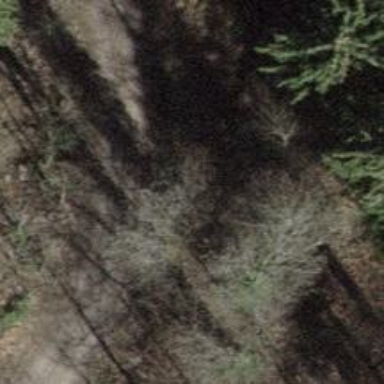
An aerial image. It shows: Gravel track with grade 2 tracktype.